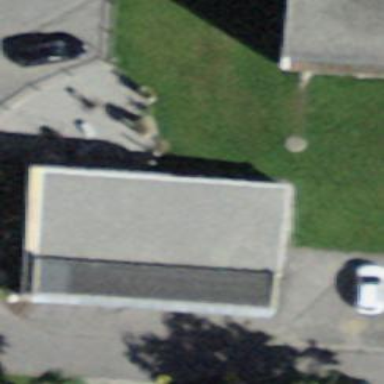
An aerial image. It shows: Building with flat roof.